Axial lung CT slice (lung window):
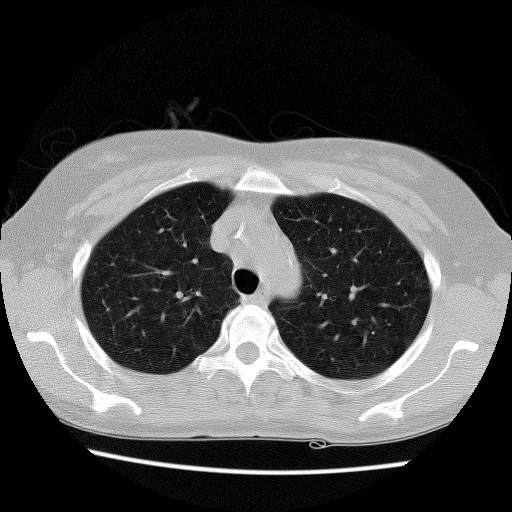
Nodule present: no